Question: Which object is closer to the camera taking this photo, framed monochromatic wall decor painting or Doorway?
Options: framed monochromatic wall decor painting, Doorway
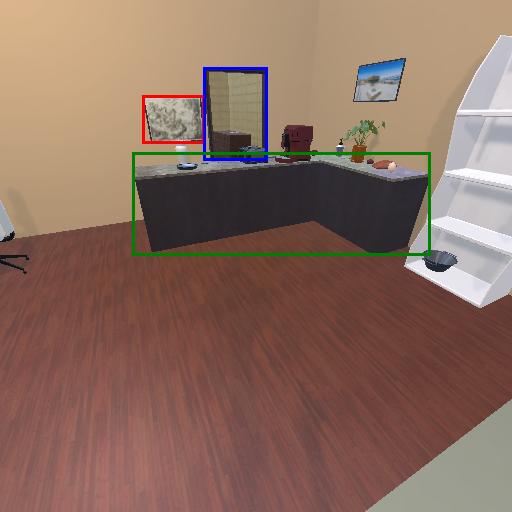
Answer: framed monochromatic wall decor painting